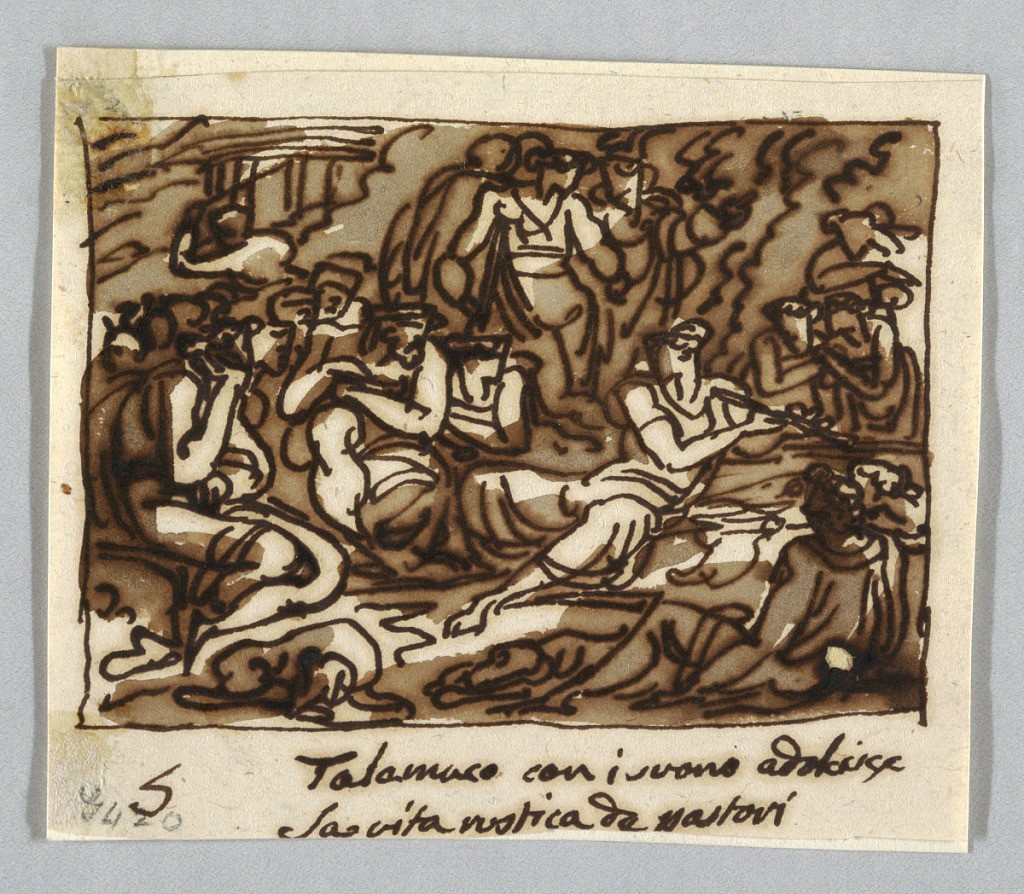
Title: Drawing
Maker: Felice Giani, Italian, 1758–1823
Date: About 1820
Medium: Pen and brown ink, brush and brown wash on cream laid paper
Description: The seated Telemachus is surrounded by seated shepherds and standing gods. He holds a flute.